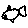
Label: fish